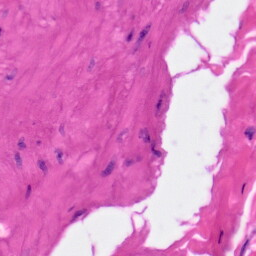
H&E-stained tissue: Skin